Question: Suppose I have a byte vector containing data encoded using, say, utf-8 (though I won't the name of the encoding until run time). How do I decode that into a string of characters?
One way is to use '#'ext:write-byte-sequence' to output the data to a file and then turn around and open the file with :external-format charset:utf-8. But is there a way to do this without a scratch file?
As required by ancient solemn custom, I hereby pay to
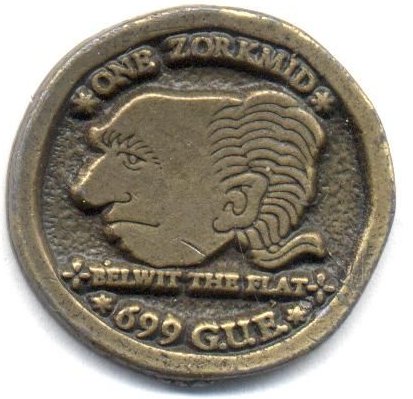
Answer: <URL>
Encodings can also be used to convert directly between strings and their corresponding byte vector representation according to that encoding.
'''
(EXT:CONVERT-STRING-FROM-BYTES vector encoding &KEY :START :END)
'''
converts the subsequence of vector (a ('VECTOR (UNSIGNED-BYTE 8))') from start to end to a STRING, according to the given encoding, and returns the resulting string.
'''
(EXT:CONVERT-STRING-TO-BYTES string encoding &KEY :START :END)
'''
converts the subsequence of string from start to end to a '(VECTOR (UNSIGNED-BYTE 8))', according to the given encoding, and returns the resulting byte vector.
<URL>